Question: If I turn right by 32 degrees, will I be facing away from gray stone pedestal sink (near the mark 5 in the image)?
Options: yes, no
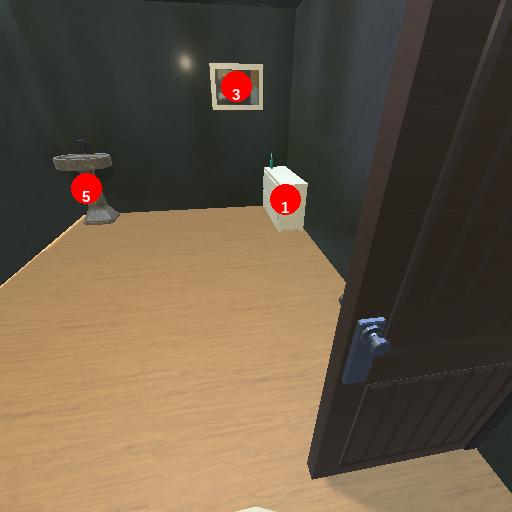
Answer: yes